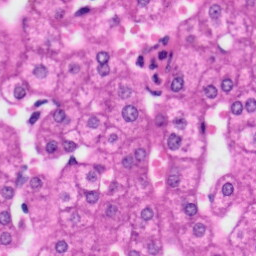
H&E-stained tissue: Liver